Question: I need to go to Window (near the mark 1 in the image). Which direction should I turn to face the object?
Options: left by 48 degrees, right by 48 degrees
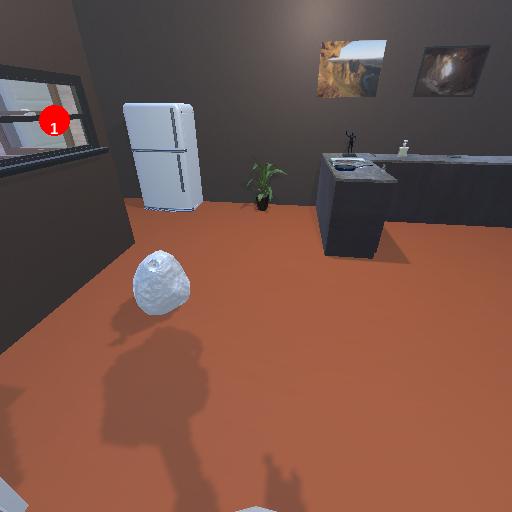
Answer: left by 48 degrees